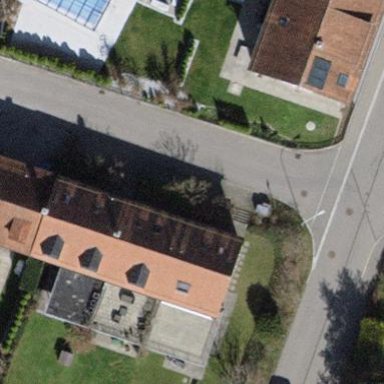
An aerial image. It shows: Building with tile roof.